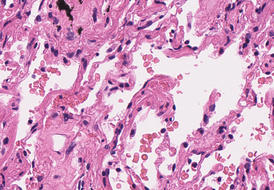
Tumor epithelial tissue: no
Tumor-associated stroma tissue: no
Normal tissue: yes